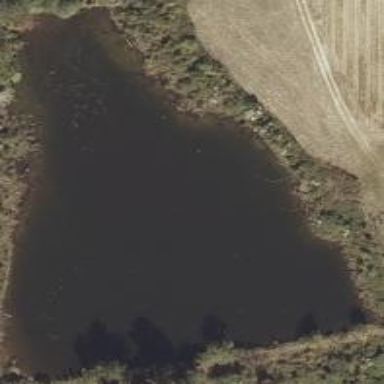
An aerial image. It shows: Pond with natural water.